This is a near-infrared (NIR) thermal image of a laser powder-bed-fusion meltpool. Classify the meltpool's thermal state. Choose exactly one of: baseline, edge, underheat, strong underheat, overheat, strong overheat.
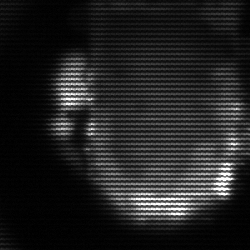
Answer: baseline